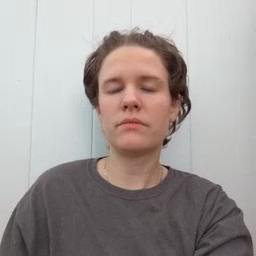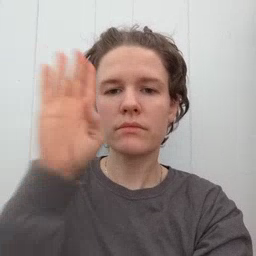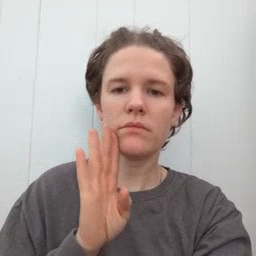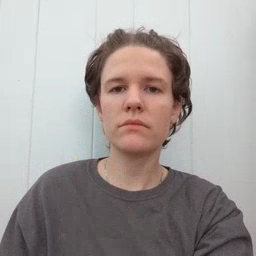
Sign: brown